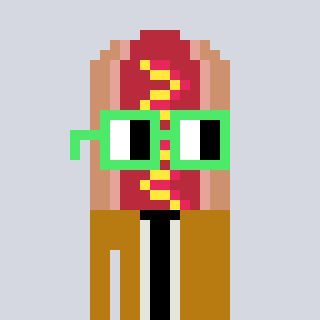
a pixel art character with square light green glasses, a hotdog-shaped head and a gold-colored body on a cool background